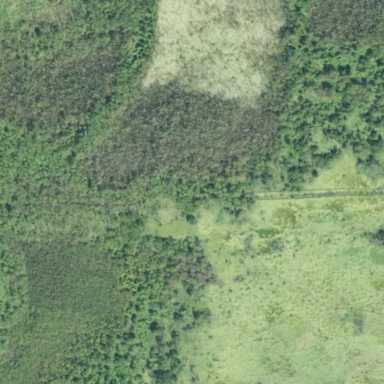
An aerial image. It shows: Wetland area.